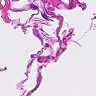
Metastatic tissue present: no